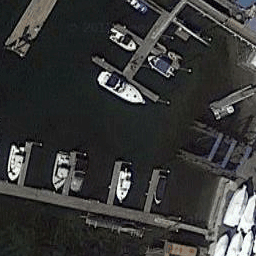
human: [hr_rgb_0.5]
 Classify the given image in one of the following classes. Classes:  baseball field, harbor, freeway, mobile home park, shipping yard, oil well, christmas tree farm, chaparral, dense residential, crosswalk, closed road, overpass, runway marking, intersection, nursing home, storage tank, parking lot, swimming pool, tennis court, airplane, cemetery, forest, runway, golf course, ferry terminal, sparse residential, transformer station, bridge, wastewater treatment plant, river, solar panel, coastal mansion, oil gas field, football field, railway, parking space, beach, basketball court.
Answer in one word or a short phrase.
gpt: harbor